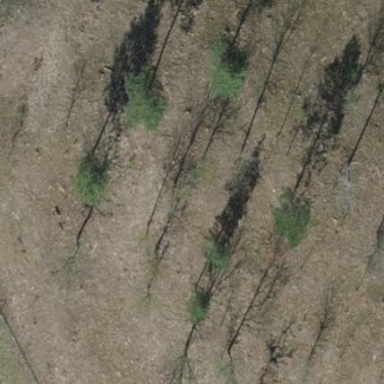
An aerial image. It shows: Mixed leaf-type forest area.